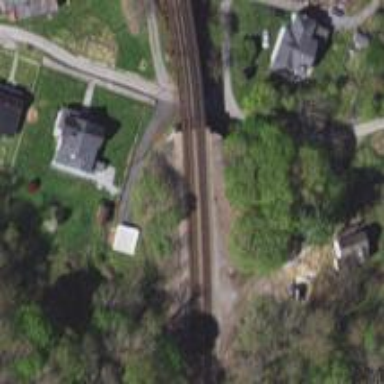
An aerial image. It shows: Railway track.